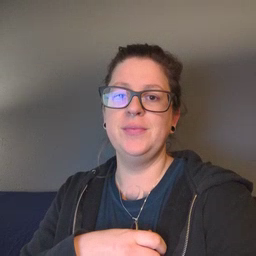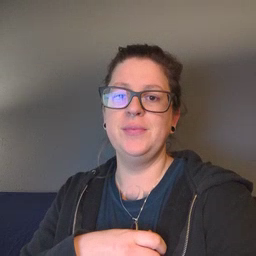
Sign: dryer